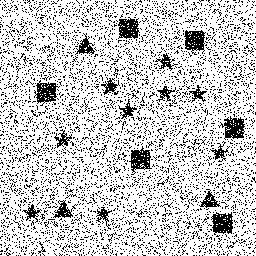
Squares: 6
Triangles: 3
Stars: 9
Total shapes: 18